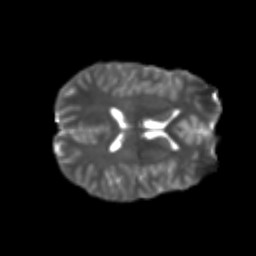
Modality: T2w
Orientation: axial
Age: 21
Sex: male
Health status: healthy
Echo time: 0.074 s